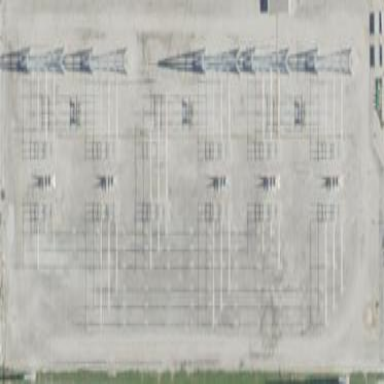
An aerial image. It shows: Power substation with transmission level designation. It is enclosed by fence.